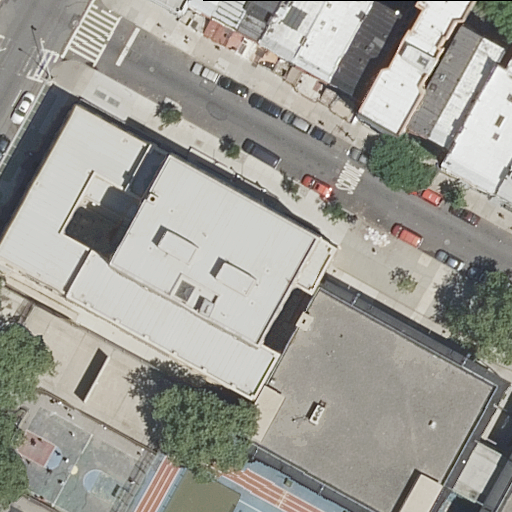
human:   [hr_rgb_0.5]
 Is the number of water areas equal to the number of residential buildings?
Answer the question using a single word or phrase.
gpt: no

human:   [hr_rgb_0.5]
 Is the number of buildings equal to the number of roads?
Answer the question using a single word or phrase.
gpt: no

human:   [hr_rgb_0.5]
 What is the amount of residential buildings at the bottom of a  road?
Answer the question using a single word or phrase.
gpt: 4

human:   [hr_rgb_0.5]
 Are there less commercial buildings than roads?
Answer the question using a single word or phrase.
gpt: yes

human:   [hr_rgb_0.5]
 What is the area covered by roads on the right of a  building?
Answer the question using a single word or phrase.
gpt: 0m2

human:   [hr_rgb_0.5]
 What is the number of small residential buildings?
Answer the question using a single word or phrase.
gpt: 7

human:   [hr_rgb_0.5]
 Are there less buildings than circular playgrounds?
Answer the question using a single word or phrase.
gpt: no

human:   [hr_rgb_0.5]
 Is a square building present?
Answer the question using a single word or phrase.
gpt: no

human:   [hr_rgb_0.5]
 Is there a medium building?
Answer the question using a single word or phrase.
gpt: yes

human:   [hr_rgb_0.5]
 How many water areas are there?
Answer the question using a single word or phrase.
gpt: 0

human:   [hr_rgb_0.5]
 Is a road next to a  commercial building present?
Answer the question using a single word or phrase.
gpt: no

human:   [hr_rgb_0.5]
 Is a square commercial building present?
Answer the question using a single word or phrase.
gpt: no

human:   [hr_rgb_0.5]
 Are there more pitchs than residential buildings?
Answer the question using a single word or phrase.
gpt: no

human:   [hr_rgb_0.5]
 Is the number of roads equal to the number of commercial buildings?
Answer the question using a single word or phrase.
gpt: no

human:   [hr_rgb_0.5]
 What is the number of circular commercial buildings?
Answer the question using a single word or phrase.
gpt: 0

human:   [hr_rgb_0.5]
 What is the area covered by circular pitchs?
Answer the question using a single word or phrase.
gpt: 0m2

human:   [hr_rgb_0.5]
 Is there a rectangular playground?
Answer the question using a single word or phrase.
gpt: yes

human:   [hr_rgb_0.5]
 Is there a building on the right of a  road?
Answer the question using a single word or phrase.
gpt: yes

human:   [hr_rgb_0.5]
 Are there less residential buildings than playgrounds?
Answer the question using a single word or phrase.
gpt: no

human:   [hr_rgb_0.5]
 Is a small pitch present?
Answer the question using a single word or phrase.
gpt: yes

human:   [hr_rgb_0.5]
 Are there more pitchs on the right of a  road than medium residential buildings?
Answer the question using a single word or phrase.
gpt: no

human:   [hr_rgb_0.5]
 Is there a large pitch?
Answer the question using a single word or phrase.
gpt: no

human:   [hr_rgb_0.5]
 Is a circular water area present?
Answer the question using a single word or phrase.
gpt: no

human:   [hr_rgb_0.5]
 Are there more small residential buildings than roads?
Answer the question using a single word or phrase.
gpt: yes

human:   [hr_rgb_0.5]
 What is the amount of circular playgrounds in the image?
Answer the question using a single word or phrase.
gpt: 0

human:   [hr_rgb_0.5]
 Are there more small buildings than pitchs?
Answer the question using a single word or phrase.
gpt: yes

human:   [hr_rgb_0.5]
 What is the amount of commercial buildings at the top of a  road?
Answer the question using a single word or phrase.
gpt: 0

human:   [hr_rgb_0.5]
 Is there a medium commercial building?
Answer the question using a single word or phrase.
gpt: no

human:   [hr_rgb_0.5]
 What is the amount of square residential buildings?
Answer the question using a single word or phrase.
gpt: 0

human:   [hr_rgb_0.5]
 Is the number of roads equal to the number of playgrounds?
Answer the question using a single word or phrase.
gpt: no

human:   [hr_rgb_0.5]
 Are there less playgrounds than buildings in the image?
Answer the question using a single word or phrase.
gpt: yes

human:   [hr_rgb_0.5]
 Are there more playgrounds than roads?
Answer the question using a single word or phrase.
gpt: no

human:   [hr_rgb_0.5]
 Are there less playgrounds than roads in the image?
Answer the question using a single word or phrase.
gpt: yes

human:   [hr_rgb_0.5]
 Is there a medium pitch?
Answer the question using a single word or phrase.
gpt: no

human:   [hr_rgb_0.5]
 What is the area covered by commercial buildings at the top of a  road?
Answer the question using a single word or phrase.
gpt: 0m2

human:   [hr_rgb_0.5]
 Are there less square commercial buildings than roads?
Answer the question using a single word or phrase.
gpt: yes